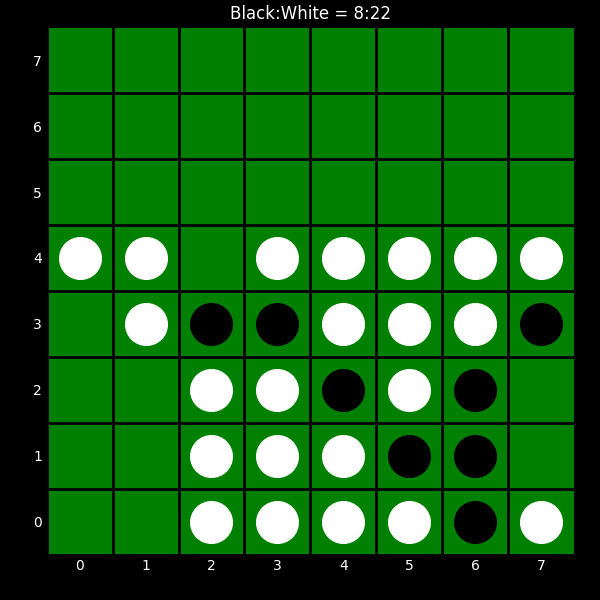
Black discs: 8
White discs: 22